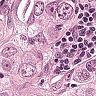
Metastatic tissue present: yes